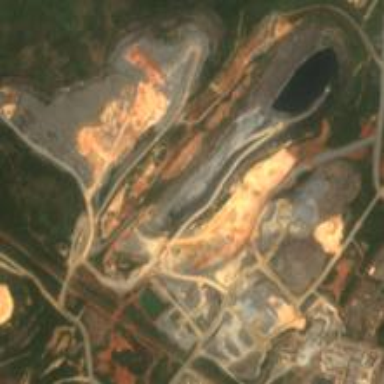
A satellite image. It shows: Quarry area.